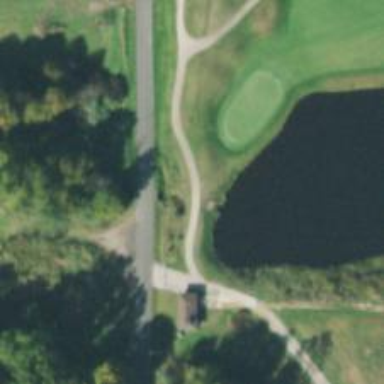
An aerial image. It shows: Path used for both walking and golf.